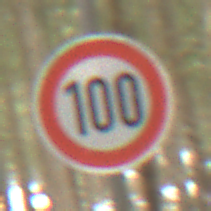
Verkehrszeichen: Geschwindigkeit100
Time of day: MorningAfternoon
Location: Outdoor (Nature)
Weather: Overcast
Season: Winter
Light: Natural